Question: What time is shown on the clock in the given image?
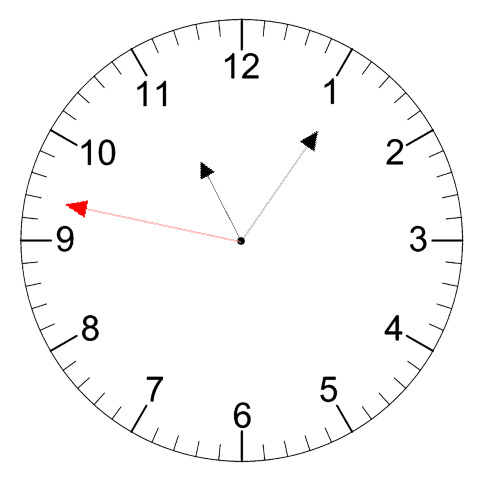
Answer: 11:05:47